Question: I'm using 'UIAlertController()' how can I add just in the my message box like this:

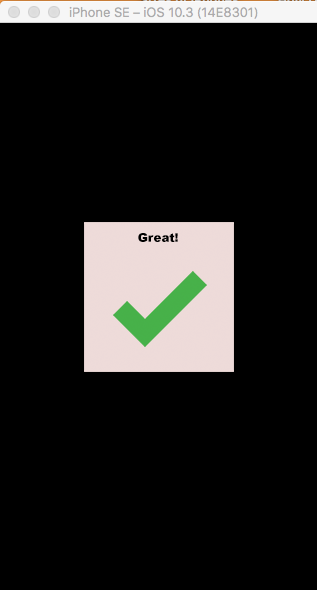
Answer: Use below code
'''
let alertMessage = UIAlertController(title: "My Title", message: "
", preferredStyle: .alert)
let action = UIAlertAction(title: "OK", style: .default, handler: nil)
alertMessage .addAction(action)
self.present(alertMessage, animated: true, completion: nil)
let xPosition = self.view.frame.origin.x + 80
let imageView = UIImageView(frame: CGRect(x: xPosition, y: 100, width: 100, height: 100))
imageView.image = #imageLiteral(resourceName: "test.png")
alertMessage.view.addSubview(imageView)
'''
Without "OK" button you cannot to close above 'alertMessage.'
Set xPosition and y of 'imageView'and message of 'alertMessage' as per your requirement.